Question: In the image you see that some texts take more space than the width provided by their parent widget. I want to use marquee so that when the text is longer than the width, it scrolls. But, it should not always be scrollable, only when it is longer, not even when the text is fitted inside the parent widget. How can I use marquee only when the text is long?

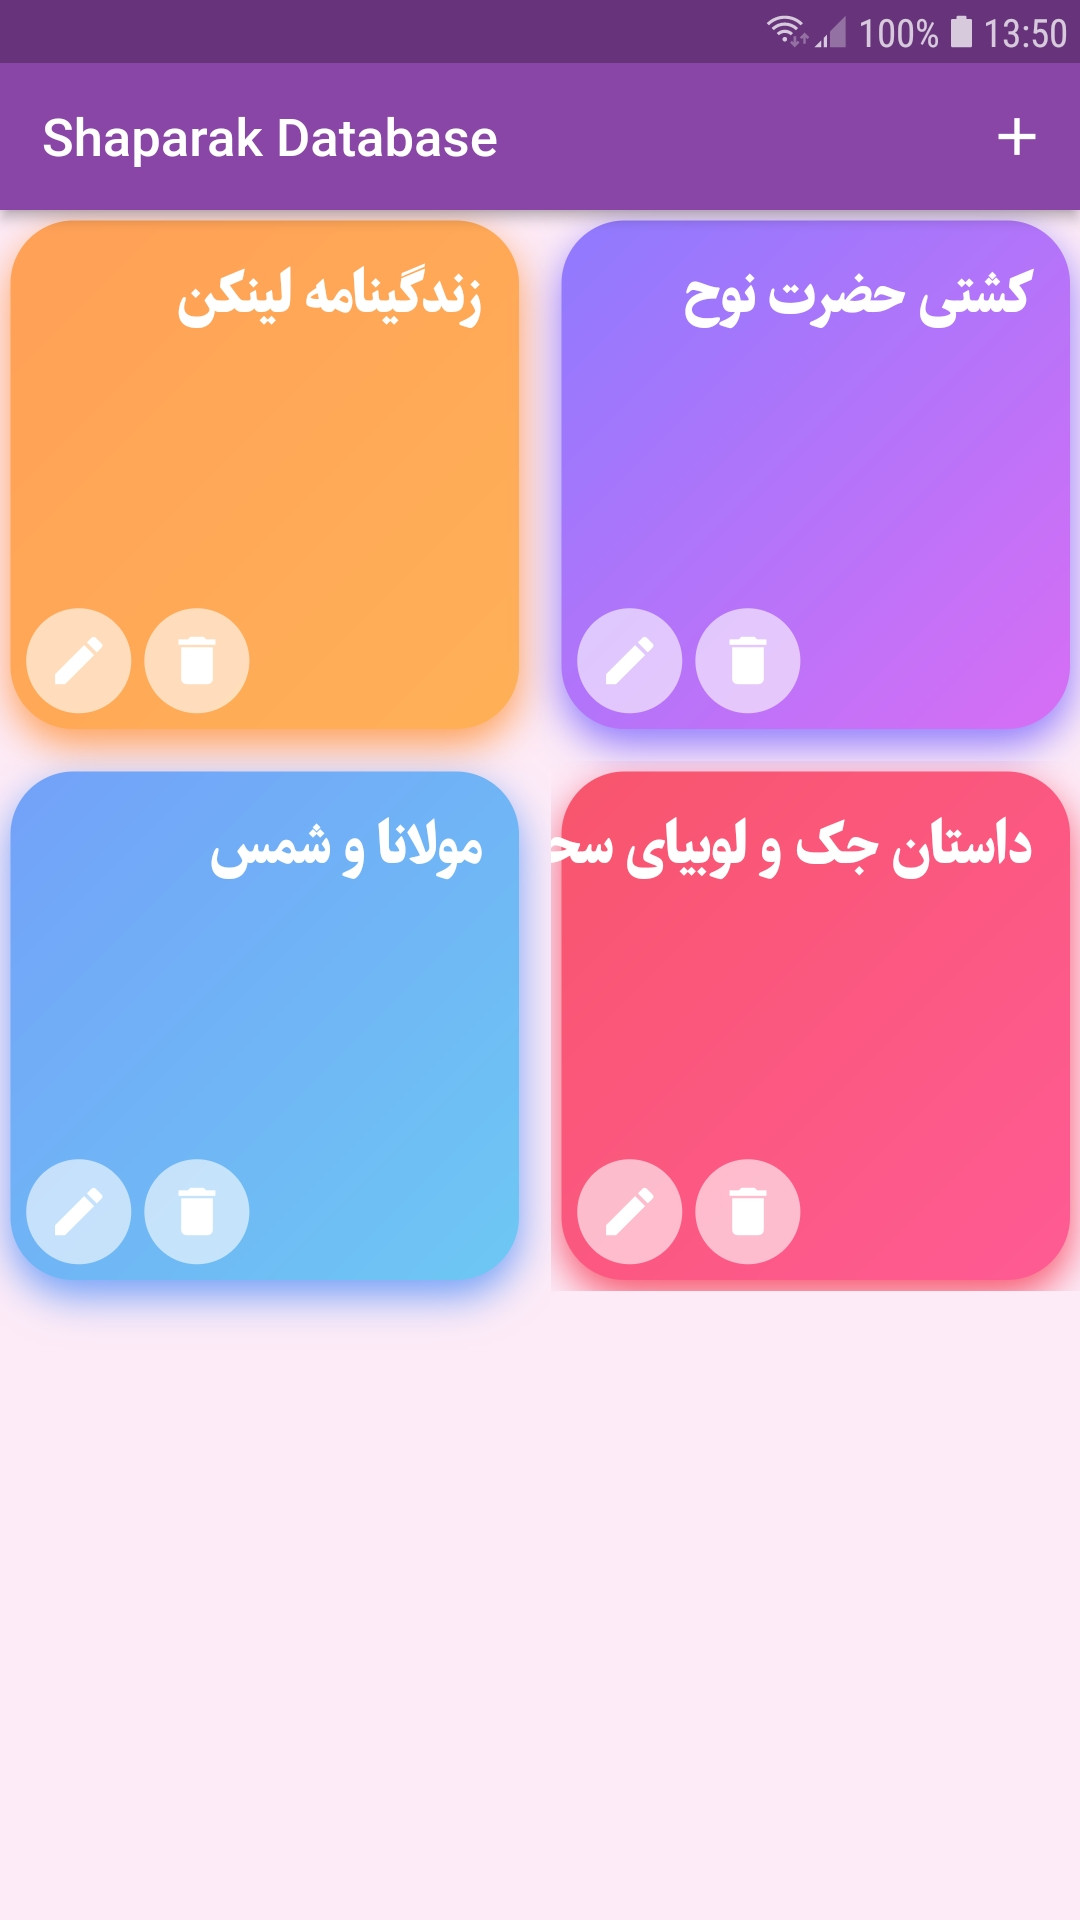
Answer: <URL>
'''
bool _willTextOverflow({required String text, required TextStyle style}) {
final TextPainter textPainter = TextPainter(
text: TextSpan(text: text, style: style),
maxLines: 1,
textDirection: TextDirection.ltr,
)..layout(minWidth: 0, maxWidth: maxWidth);
return textPainter.didExceedMaxLines;
}
'''
Read more about this <URL>.
Get the entire code <URL>.